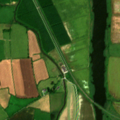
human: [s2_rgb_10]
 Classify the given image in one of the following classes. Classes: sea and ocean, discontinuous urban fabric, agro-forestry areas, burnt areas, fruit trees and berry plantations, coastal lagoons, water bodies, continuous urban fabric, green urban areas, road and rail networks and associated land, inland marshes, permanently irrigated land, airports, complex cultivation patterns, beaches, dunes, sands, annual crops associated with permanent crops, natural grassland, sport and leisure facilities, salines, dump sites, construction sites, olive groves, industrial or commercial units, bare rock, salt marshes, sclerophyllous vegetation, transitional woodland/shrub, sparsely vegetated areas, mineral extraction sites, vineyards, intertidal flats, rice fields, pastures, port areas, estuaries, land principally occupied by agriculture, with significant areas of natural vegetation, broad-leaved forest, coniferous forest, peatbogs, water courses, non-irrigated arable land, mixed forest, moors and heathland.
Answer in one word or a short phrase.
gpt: non-irrigated arable land, pastures, complex cultivation patterns, mixed forest, water courses